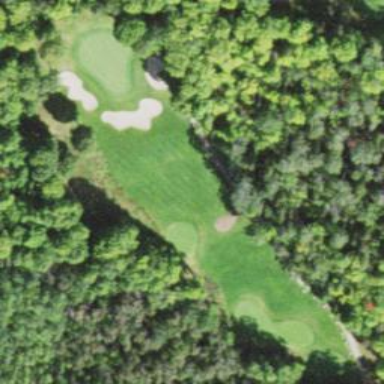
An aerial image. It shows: Rough grassy area used for golf.